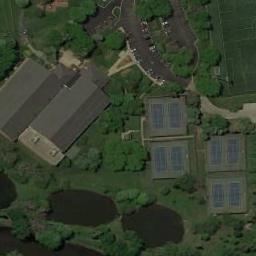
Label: tennis_court